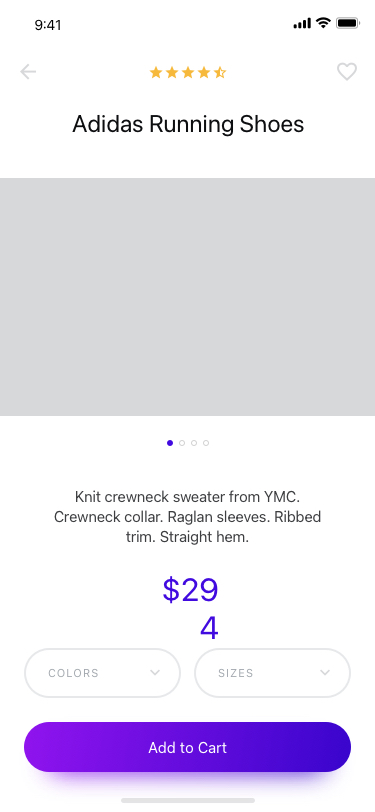
Text in this UI design:
Add to Cart
COLORS
SIZES
Adidas Running Shoes
$294
Knit crewneck sweater from YMC. Crewneck collar. Raglan sleeves. Ribbed trim. Straight hem.